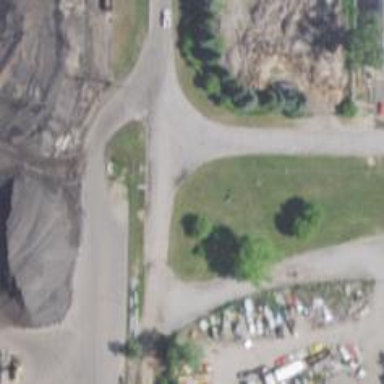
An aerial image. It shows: Unclassified road with asphalt surface.